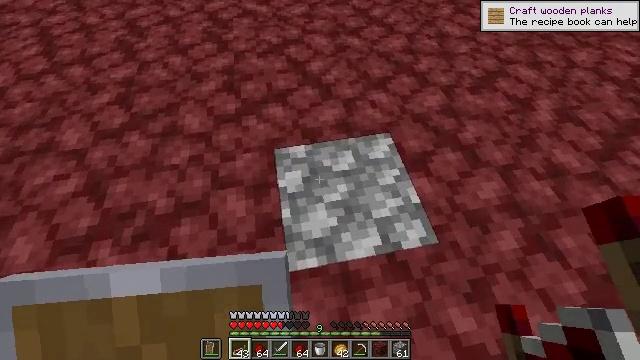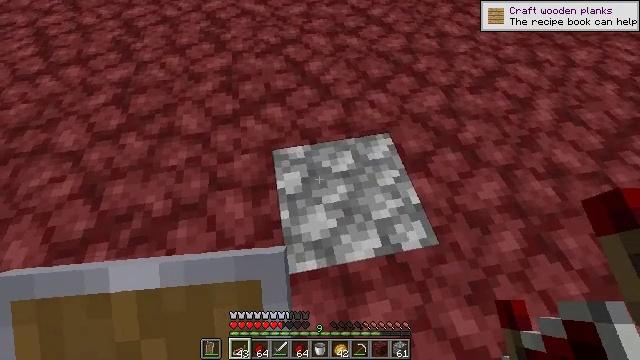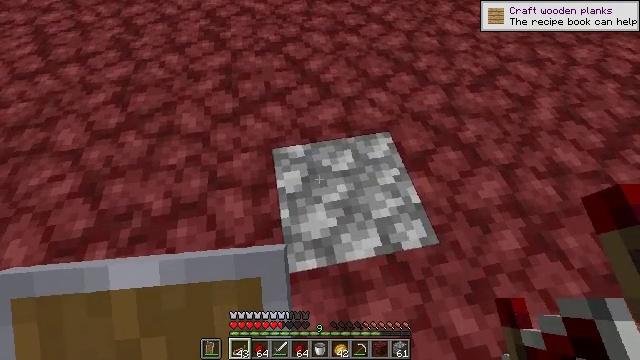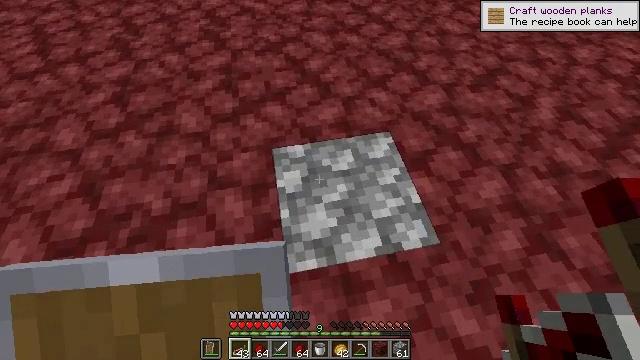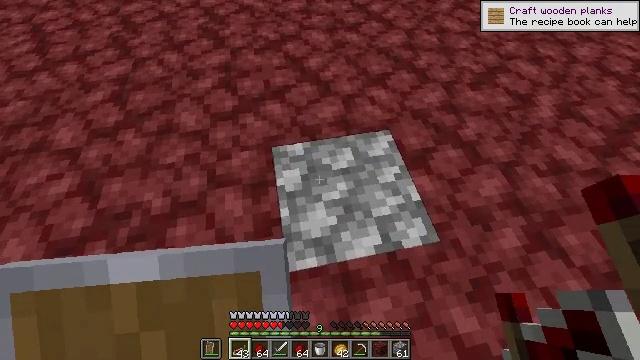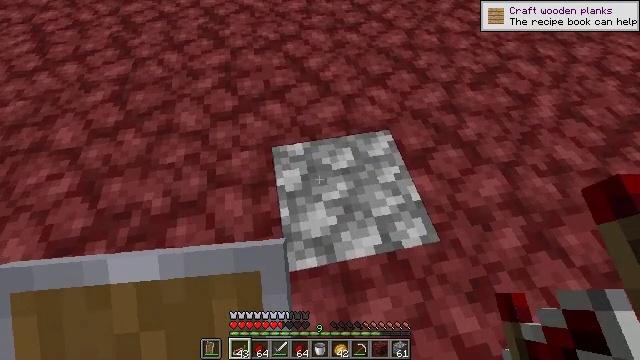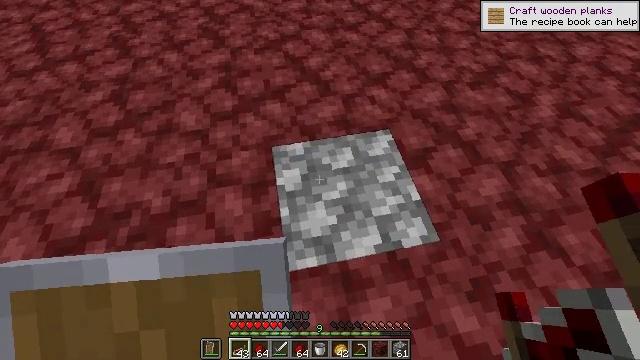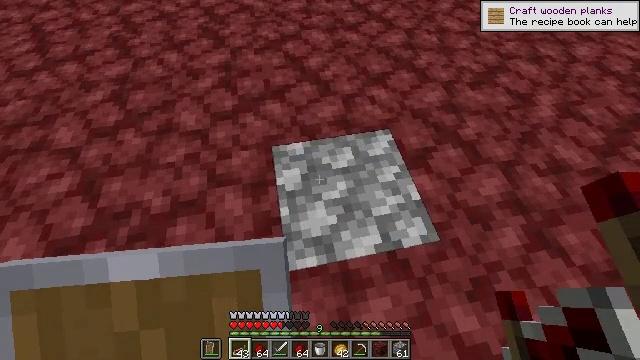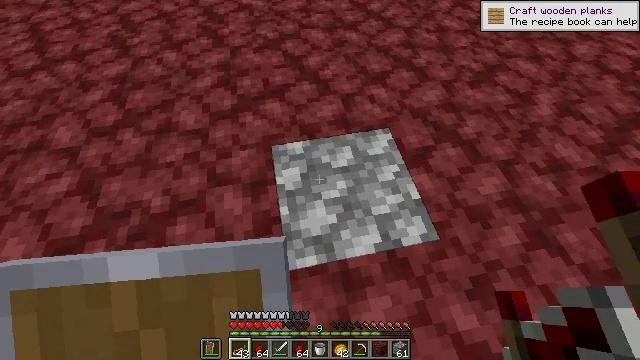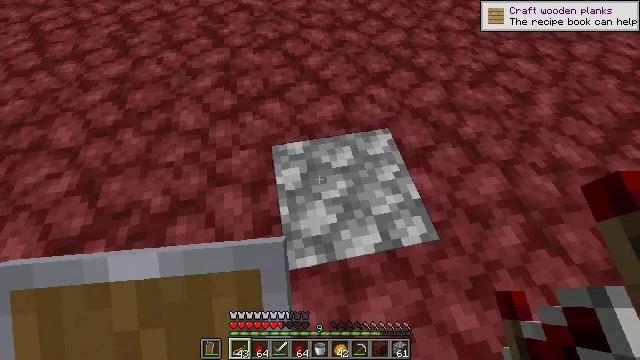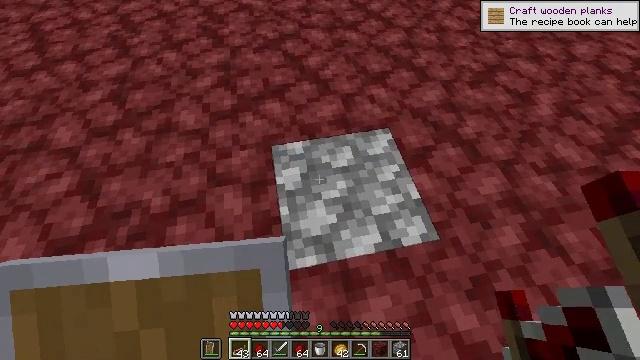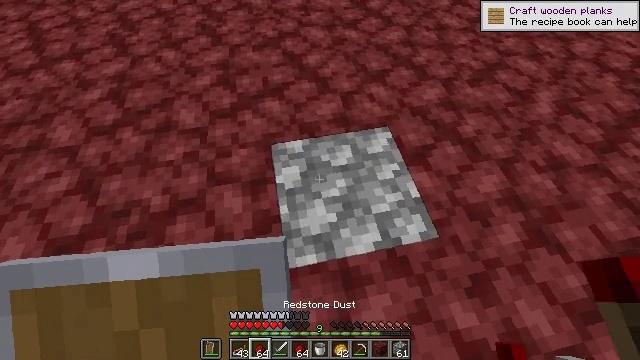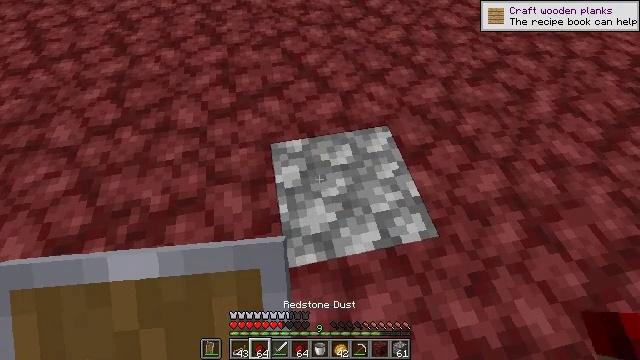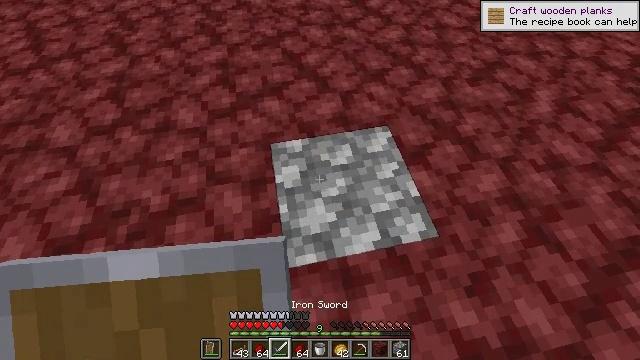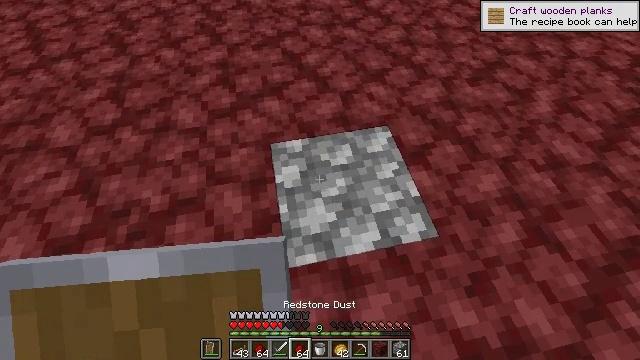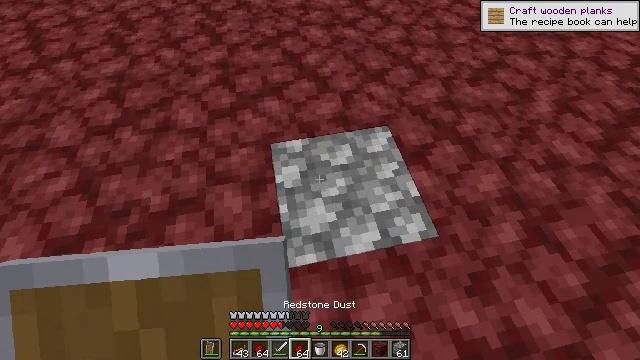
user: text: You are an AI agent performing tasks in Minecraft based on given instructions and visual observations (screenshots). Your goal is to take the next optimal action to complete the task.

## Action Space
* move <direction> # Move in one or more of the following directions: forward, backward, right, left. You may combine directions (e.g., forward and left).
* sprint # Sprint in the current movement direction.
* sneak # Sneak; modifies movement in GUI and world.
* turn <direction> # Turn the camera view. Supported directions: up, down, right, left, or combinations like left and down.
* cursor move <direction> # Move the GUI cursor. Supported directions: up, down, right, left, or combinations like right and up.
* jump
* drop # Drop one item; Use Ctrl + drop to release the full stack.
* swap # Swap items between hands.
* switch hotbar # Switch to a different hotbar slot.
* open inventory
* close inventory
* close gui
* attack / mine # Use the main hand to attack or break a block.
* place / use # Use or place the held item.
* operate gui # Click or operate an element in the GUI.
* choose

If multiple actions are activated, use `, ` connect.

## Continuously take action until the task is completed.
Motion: motion action
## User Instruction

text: Collect cobblestone blocks for construction.
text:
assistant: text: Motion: no_op
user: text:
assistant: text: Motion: no_op
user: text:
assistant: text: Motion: no_op
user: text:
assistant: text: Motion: no_op
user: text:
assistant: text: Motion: no_op
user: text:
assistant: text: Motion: no_op
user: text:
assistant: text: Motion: no_op
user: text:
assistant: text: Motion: no_op
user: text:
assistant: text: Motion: no_op
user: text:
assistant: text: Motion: no_op
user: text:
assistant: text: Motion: no_op
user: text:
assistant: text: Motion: no_op
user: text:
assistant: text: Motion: no_op
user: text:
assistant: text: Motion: no_op
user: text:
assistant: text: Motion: no_op
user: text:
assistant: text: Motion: no_op
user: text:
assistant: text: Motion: no_op
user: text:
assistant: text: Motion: no_op
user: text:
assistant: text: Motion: no_op
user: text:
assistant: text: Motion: no_op
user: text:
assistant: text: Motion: no_op
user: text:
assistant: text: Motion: no_op
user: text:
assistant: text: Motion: no_op
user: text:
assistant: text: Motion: no_op
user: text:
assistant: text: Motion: no_op
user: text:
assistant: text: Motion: no_op
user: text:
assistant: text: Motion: no_op
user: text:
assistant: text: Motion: no_op
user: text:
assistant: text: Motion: no_op
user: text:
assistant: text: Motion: no_op